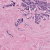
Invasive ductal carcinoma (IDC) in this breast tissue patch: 1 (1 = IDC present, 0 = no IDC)